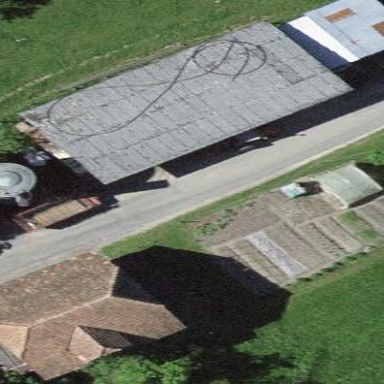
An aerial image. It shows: Shed building.